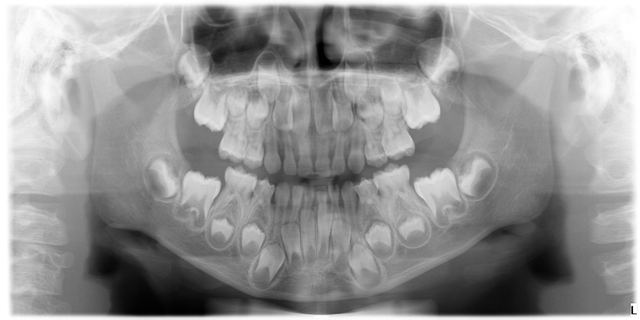
child